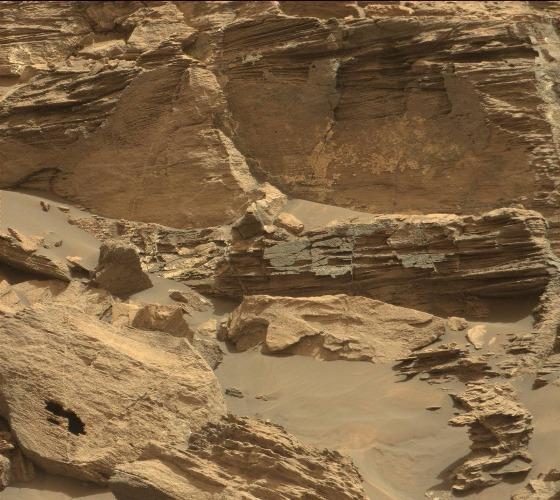
Terrain classes present: Bedrock, Gravel / Sand / Soil, Rock, Shadow